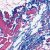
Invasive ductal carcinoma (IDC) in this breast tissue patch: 0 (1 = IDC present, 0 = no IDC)